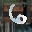
Label: 6